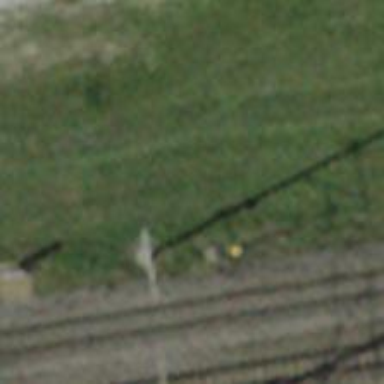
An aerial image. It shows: Power pole.